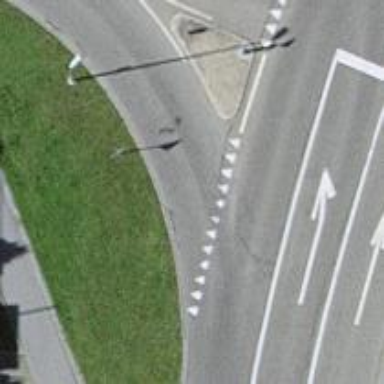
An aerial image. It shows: Road with "give way" sign.